Question: I have a ListView with a DataTemplate for displaying for each ListViewItem a Checkbox.

'''
<ListView ItemsSource="{Binding TableNames}">
<ListView.ItemTemplate>
<DataTemplate>
<CheckBox Content="{Binding}" IsChecked="{Binding RelativeSource={RelativeSource TemplatedParent}, Path=IsSelected, Mode=TwoWay}" />
</DataTemplate>
</ListView.ItemTemplate>
</ListView>
'''
The ItemsSource ("TableNames") is deklared in the ViewModel like this:
'''
private ObservableCollection<Item> _TableNames = new ObservableCollection<Item>();
public ObservableCollection<Item> TableNames
{
get { return _TableNames; }
set
{
_TableNames = value;
OnPropertyChanged("TableNames");
}
}
public class Item
{
public bool IsSelected { get; set; }
public string Name { get; set; }
public override string ToString()
{
return this.Name;
}
}
'''
How can I bind the IsChecked from the Checkbox to the Item.IsSelected property?
My code doesn't work.
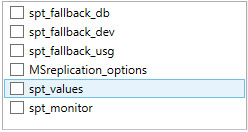
Answer: Try this
'''
<DataTemplate>
<CheckBox Content="{Binding Name}" IsChecked="{Binding IsSelected}" />
</DataTemplate>
'''